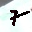
Label: 7